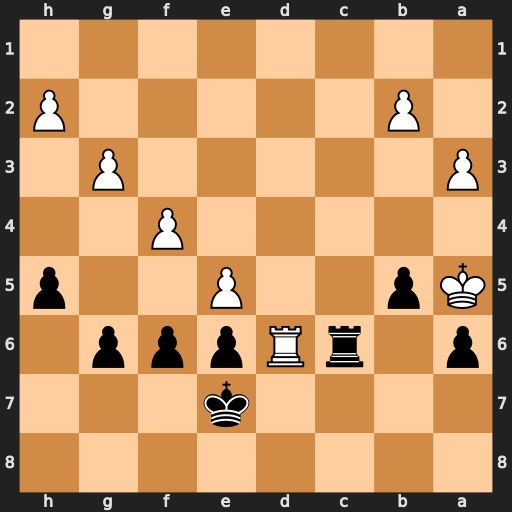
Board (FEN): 8/4k3/p1rRppp1/Kp2P2p/5P2/P5P1/1P5P/8
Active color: b
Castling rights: -
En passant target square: -
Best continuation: Rxd6 exd6+ Kxd6